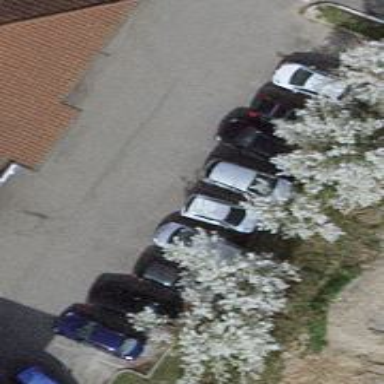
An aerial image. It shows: Parking area with surface.